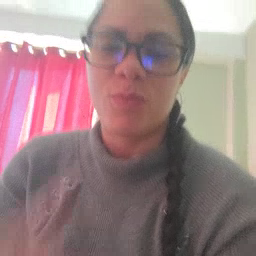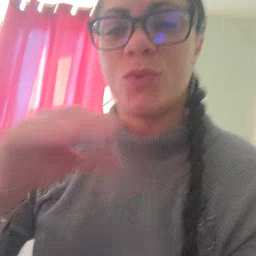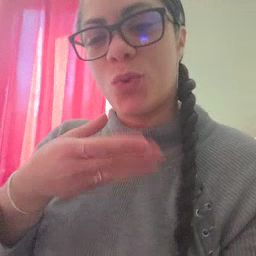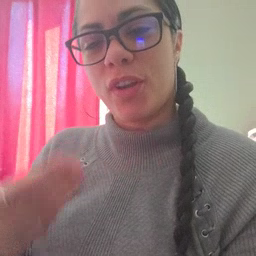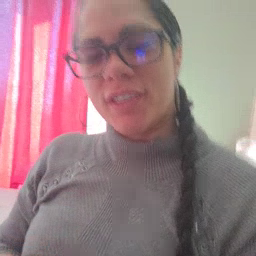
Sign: story